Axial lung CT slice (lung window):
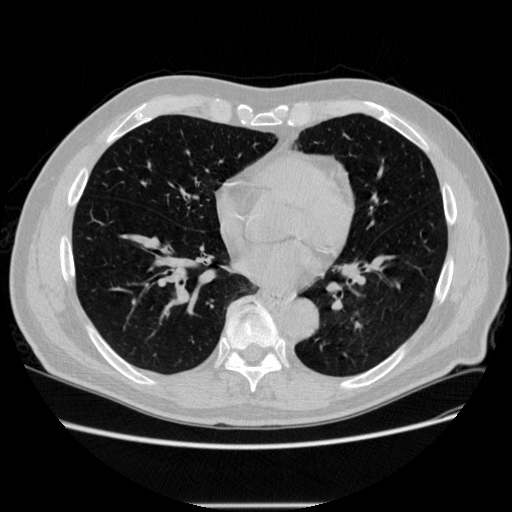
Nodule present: no